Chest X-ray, PA view. Patient: 35 years old, sex F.
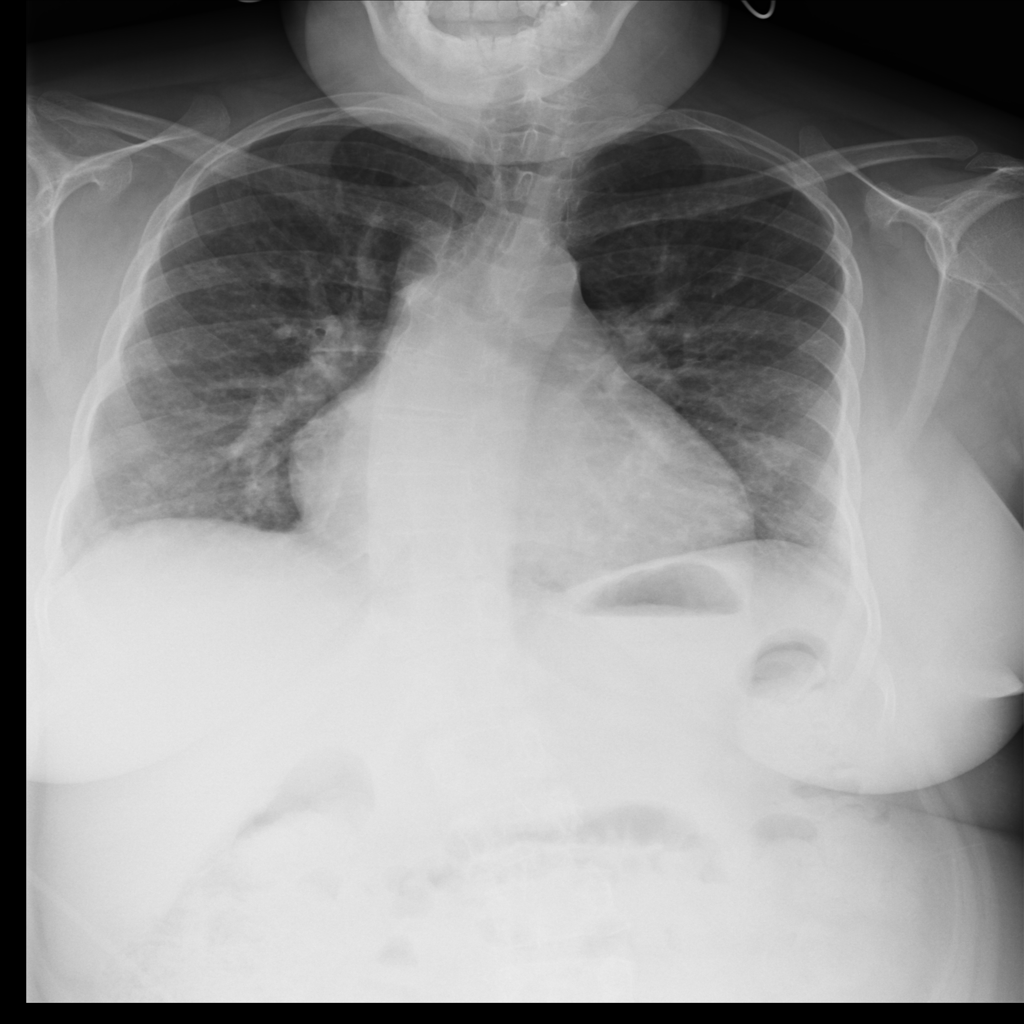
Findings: Cardiomegaly, Effusion